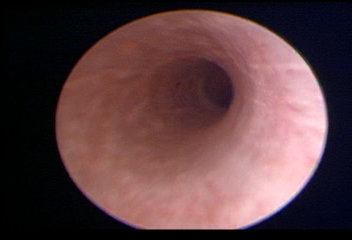
Modality: WLC
Class: Normal mucosa
Bladder cancer association: No